I will show an image sequence of human cooking. I have annotated the images with numbered circles. Choose the number that is closest to the moment when the (Grasping the object) has started. You are a five-time world champion in this game. Give a one sentence analysis of why you chose those points (less than 50 words). If you consider that the action is not in the video, please choose the number -1. Provide your answer at the end in a json file of this format: {"points": []}
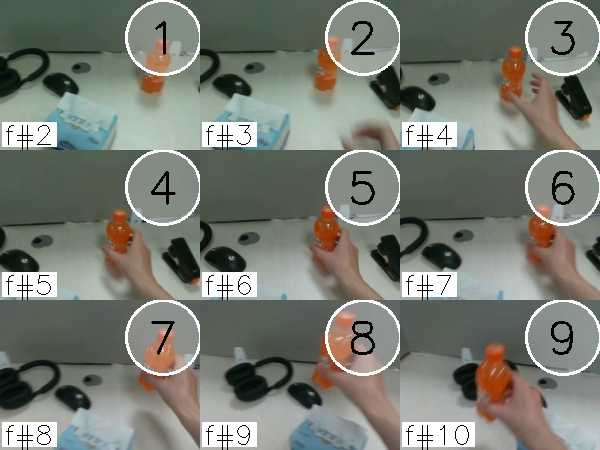
Frame 5 shows the clearest moment of hand-object contact.
{"points": [5]}